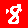
Digit: 8